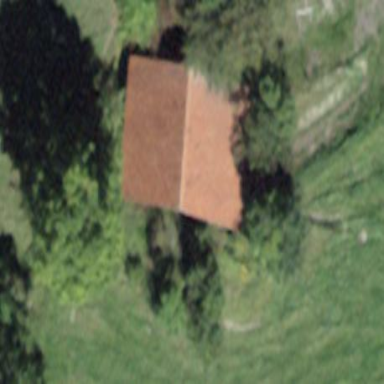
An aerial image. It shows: Rural barn.